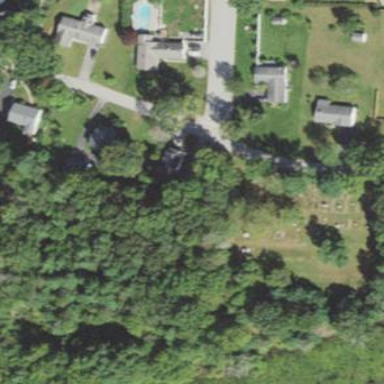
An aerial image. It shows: Cemetery.